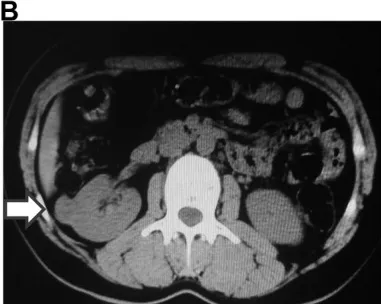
Photographs of computed tomography (CT) of the liver and kidney. B. CT-scan (plain) showing the tumor in the right kidney (indicated by arrow).
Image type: radiology (ct)